【题型】解答题　【知识点】立体几何　【难度】medium
在底面是直角梯形的四棱锥 $S - ABCD$ 中，$\angle ABC = \angle BAD = 90^\circ$ ，$SA \perp$ 平面 $ABCD$ ，若 $SA = 4$ ，
$AB = BC = 2$ ，$AD = 1$ ，求：

(1)异面直线 $DC$ 与 $SB$ 所成角的大小；

(2)直线 $SA$ 与平面 $SDC$ 所成角的大小；

(3)二面角 $D - SC - B$ 的大小；
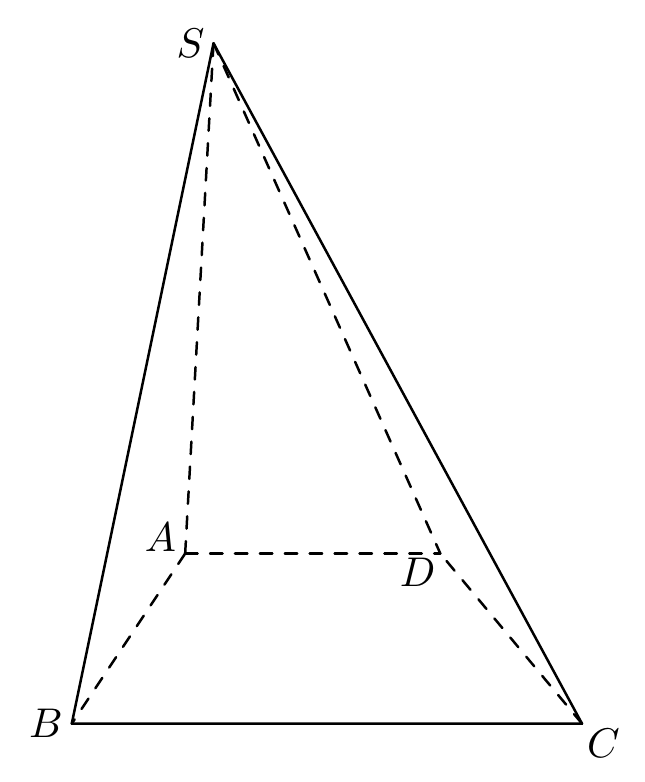
【解答】
【详解】（1）

如图建立空间直角坐标系，

则 $A(0,0,0), B(2,0,0), C(2,2,0), D(0,1,0), S(0,0,4)$ ，

即 $\overrightarrow{DC} = (2,1,0)$ ，$\overrightarrow{SB} = (2,0,-4)$ ，

$\therefore \cos \langle \overrightarrow{DC}, \overrightarrow{SB} \rangle = \dfrac{2 \times 2}{\sqrt{2^2 + 1^2} \cdot \sqrt{2^2 + (-4)^2}} = \dfrac{2}{5}$ ，

即异面直线 $DC$ 与 $SB$ 所成角为 $\arccos \dfrac{2}{5}$ ；

（2）由（1）的 $\overrightarrow{DC} = (2,1,0)$ ，$\overrightarrow{SC} = (2,2,-4)$ ，$\overrightarrow{SA} = (0,0,-4)$ ，

设平面 $SDC$ 的法向量为 $\vec{n} = (x,y,z)$ ，即 $\begin{cases} \overrightarrow{DC} \cdot \vec{n} = 2x + y = 0 \\ \overrightarrow{SC} \cdot \vec{n} = 2x + 2y - 4z = 0 \end{cases}$ ，

令 $z = 1$ ，则 $\vec{n} = (-2,4,1)$ ，

$\therefore \cos \langle \overrightarrow{SA}, \vec{n} \rangle = \dfrac{-4}{\sqrt{(-4)^2} \cdot \sqrt{(-2)^2 + 4^2 + 1^2}} = -\dfrac{\sqrt{21}}{21}$ ，

$\therefore$ 直线 $SA$ 与平面 $SDC$ 所成角的正弦值为 $\dfrac{\sqrt{21}}{21}$ ，

即直线 $SA$ 与平面 $SDC$ 所成角为 $\arcsin \dfrac{\sqrt{21}}{21}$ ；

（3）由（2）得平面 $SDC$ 的一个法向量为 $\vec{n} = (-2,4,1)$ ，

且 $\overrightarrow{SB} = (2,0,-4)$ ，$\overrightarrow{SC} = (2,2,-4)$ ，

设平面 $SBC$ 的法向量为 $\vec{m} = (a,b,c)$ ，即 $\begin{cases} \overrightarrow{SB} \cdot \vec{m} = 2a - 4c = 0 \\ \overrightarrow{SC} \cdot \vec{m} = 2a + 2b - 4c = 0 \end{cases}$ ，

令 $c = 1$ ，则 $\vec{m} = (2,0,1)$ ，

$\therefore \cos \langle \vec{m}, \vec{n} \rangle = \dfrac{-2 \times 2 + 1 \times 1}{\sqrt{2^2 + 1^2} \cdot \sqrt{(-2)^2 + 4^2 + 1^2}} = -\dfrac{\sqrt{105}}{35}$ ，

又二面角 $D - SC - B$ 为锐二面角，

即二面角 $D - SC - B$ 的余弦值为 $\dfrac{\sqrt{105}}{35}$ ，

所以二面角 $D - SC - B$ 的大小为 $\arccos \dfrac{\sqrt{105}}{35}$ .
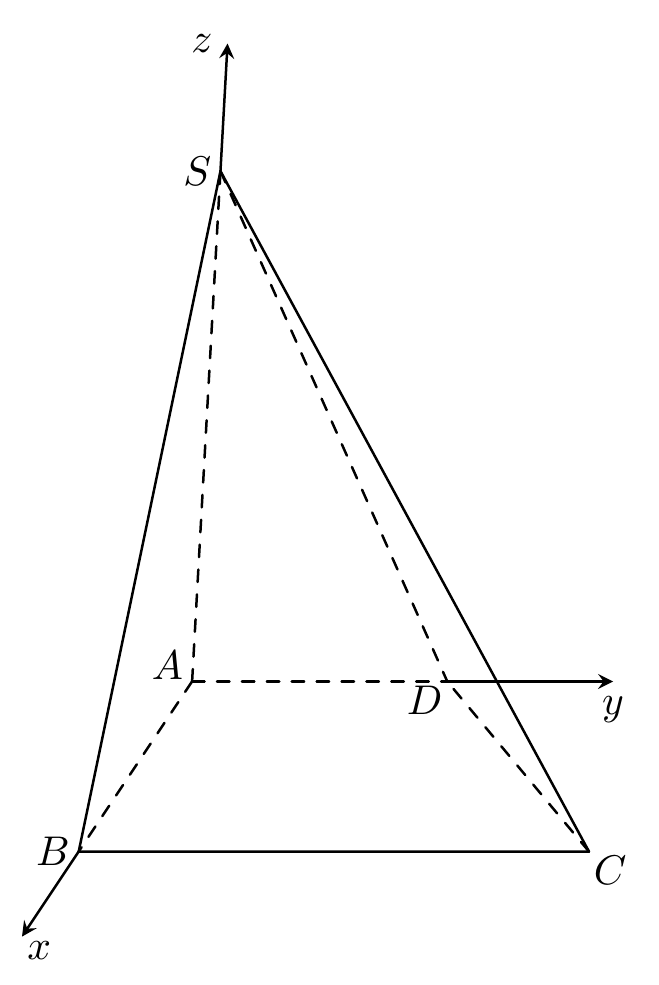